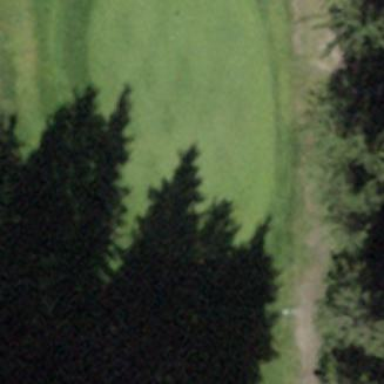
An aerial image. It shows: Green golf area with grass land use.